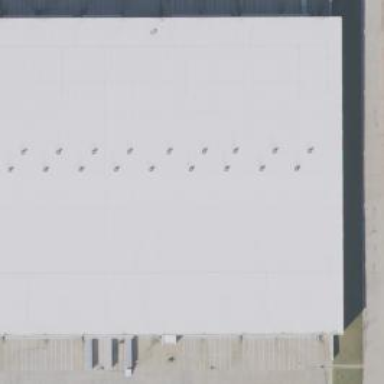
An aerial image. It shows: Industrial building.